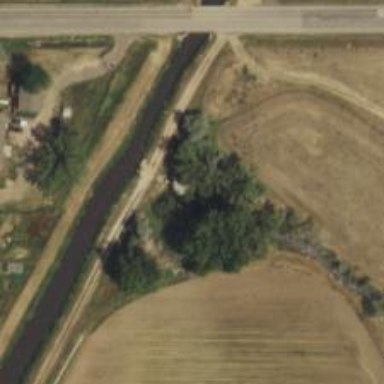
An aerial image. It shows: Irrigation canal designed for service purposes.